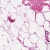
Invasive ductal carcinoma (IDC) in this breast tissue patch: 0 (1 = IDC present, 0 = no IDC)